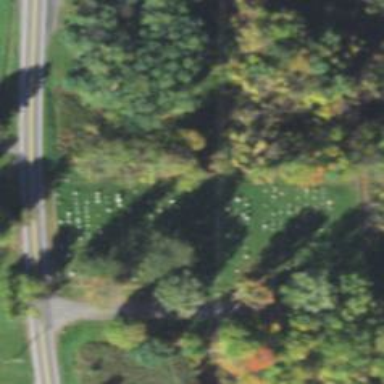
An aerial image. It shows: Cemetery.